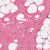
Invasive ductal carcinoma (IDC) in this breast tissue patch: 0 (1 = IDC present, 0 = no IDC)